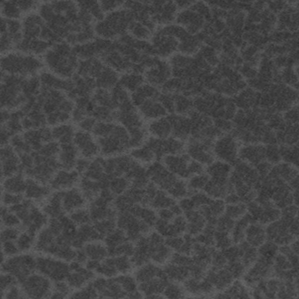
Label: frost